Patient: sex F, age 59
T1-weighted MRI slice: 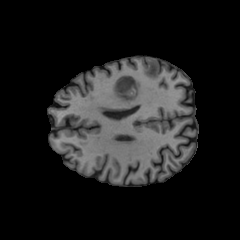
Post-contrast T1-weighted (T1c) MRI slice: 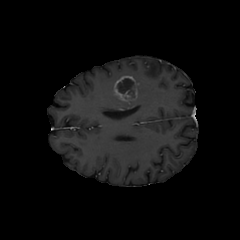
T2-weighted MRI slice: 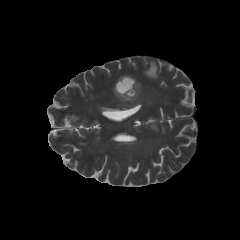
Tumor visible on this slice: yes
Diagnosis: Glioblastoma, IDH-wildtype
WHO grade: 4